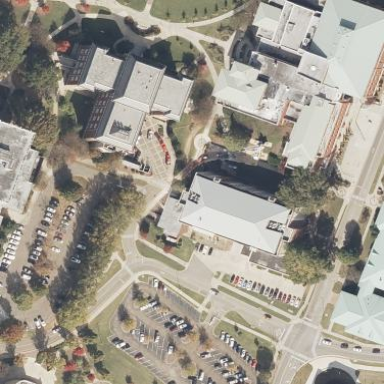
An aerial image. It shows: Library building.